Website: lowes
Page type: customer-info-address
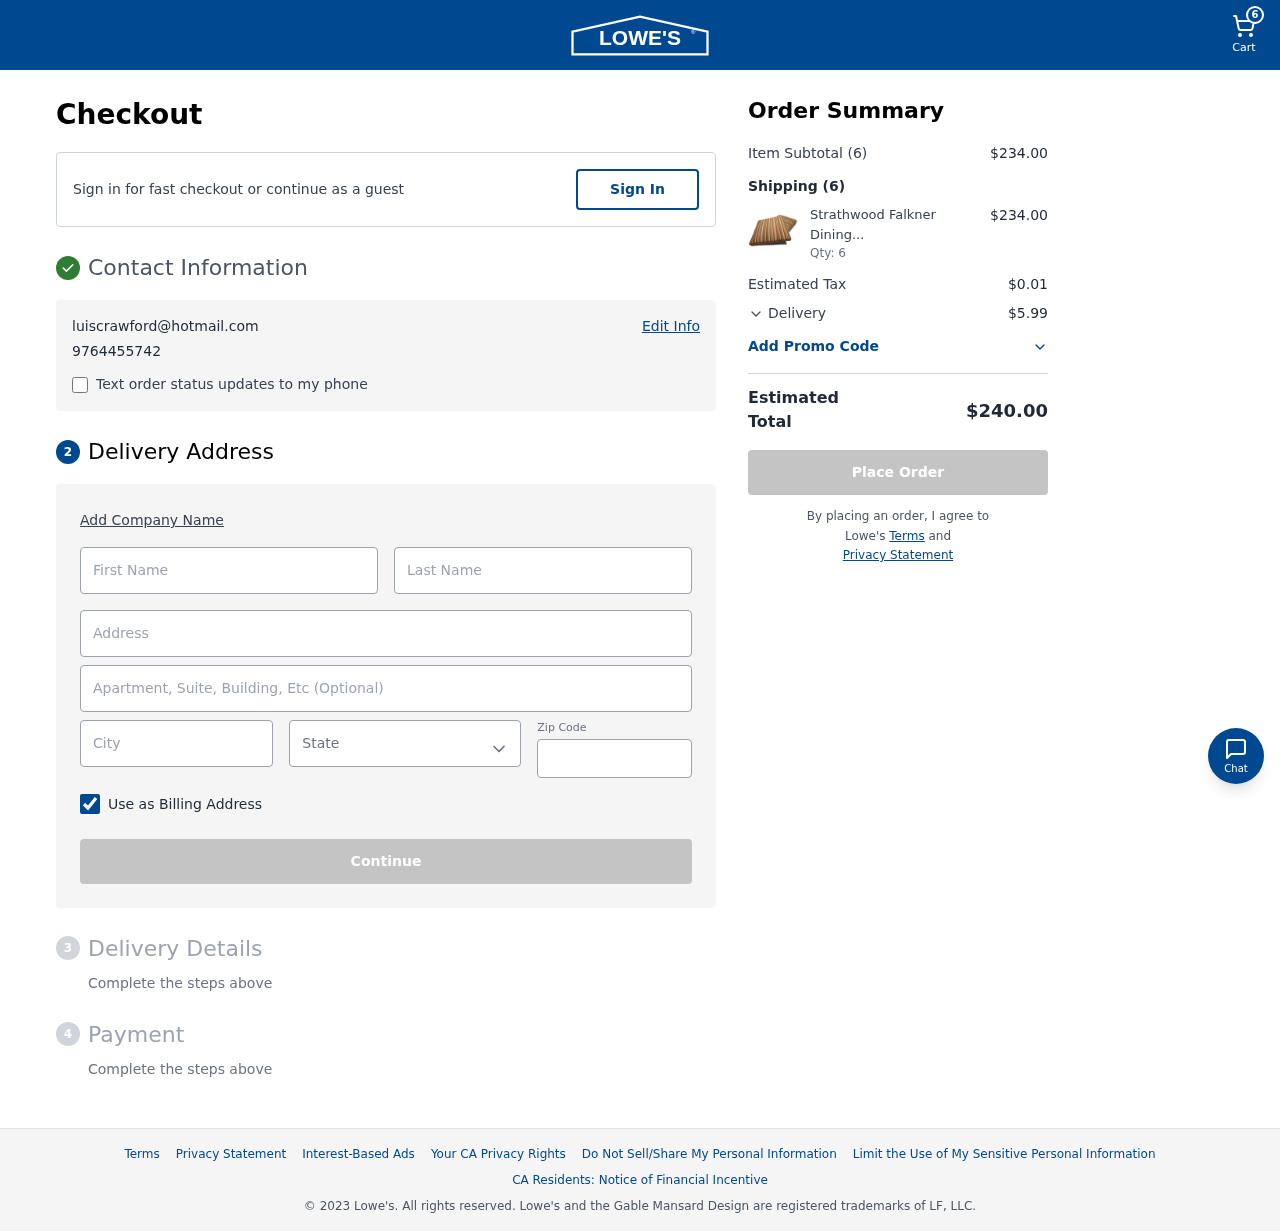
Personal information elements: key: PII_CITY
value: New Zacharybury
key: PII_EMAIL
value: luiscrawford@hotmail.com
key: PII_FIRSTNAME
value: Luis
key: PII_LASTNAME
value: Crawford
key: PII_PHONE
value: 9764455742
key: PII_POSTCODE
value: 89249
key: PII_STATE
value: Oregon
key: PII_STREET
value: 3357 Ramirez Fort
Product elements: key: PRODUCT1_NAME
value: Strathwood Falkner Dining Collection Side Chair Cushion, Set of 2, Donnelly Woodland
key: PRODUCT1_QUANTITY
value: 6
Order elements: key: ORDER_NUM_ITEMS
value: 6
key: ORDER_SUBTOTAL
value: $234.00
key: ORDER_NUM_ITEMS2
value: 6
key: ORDER_SUBTOTAL2
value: $234.00
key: ORDER_TAX
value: $0.01
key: ORDER_SHIPPING_COST
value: $5.99
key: ORDER_TOTAL
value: $240.00